Question: I have made this in code-behind :
'''
var finishedText = new Run("Some text");
var finishedUrl = new Run("http://somewhere");
var hyperlink = new Hyperlink(finishedUrl) { NavigateUri = new Uri("http://somewhere") };
hyperlink.RequestNavigate += Hyperlink_RequestNavigate;
FinishedTextBlock.Inlines.Clear();
FinishedTextBlock.Inlines.Add(finishedText);
FinishedTextBlock.Inlines.Add(hyperlink);
FinishedTextBlock.Inlines.Add(Environment.NewLine);
FinishedTextBlock.Inlines.Add(finishedUrl);
'''
In XAML :
'''
<TextBlock Grid.Row="0"
x:Name="FinishedTextBlock"
Width="Auto"
Margin="10 10 0 0">
</TextBlock>
'''
The text is not clickable.

What am I doing wrong?
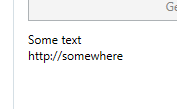
Answer: > The text is not clickable.
That is because your 'Hyperlink' text is not even shown. You see the last 'Run' that you have added to the 'Inlines' collection, not the hyperlink itself.
You add the same 'Run' named 'finishedUrl' to your 'Hyperlink' and its containing 'TextBlock', but you have to create a separate 'Run' instance for the 'Hyperlink'.
'''
var finishedText = new Run("Some text");
var finishedUrl = "http://somewhere";
var finishedUrlRun = new Run(finishedUrl);
var hyperlink = new Hyperlink(finishedUrlRun) { NavigateUri = new Uri("http://somewhere") };
hyperlink.RequestNavigate += Hyperlink_RequestNavigate;
FinishedTextBlock.Inlines.Clear();
FinishedTextBlock.Inlines.Add(finishedText);
FinishedTextBlock.Inlines.Add(hyperlink);
FinishedTextBlock.Inlines.Add(Environment.NewLine);
var finishedUrlRun1 = new Run(finishedUrl);
FinishedTextBlock.Inlines.Add(finishedUrlRun1);
'''
Even better, just do not add the last 'Run', as it is redundant, and replace the 'NewLine' with a 'LineBreak' to get the same layout as in your image but with a link.
'''
FinishedTextBlock.Inlines.Clear();
FinishedTextBlock.Inlines.Add(finishedText);
FinishedTextBlock.Inlines.Add(new LineBreak());
FinishedTextBlock.Inlines.Add(hyperlink);
'''